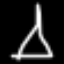
Label: The Eiffel Tower